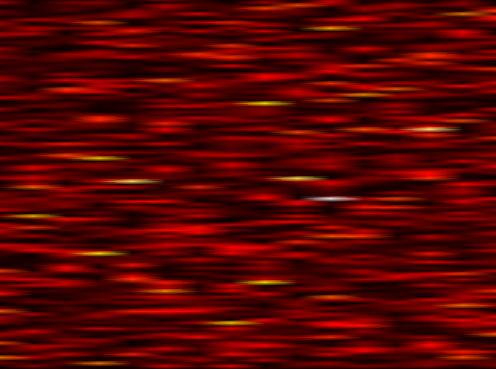
Label: FOFDM